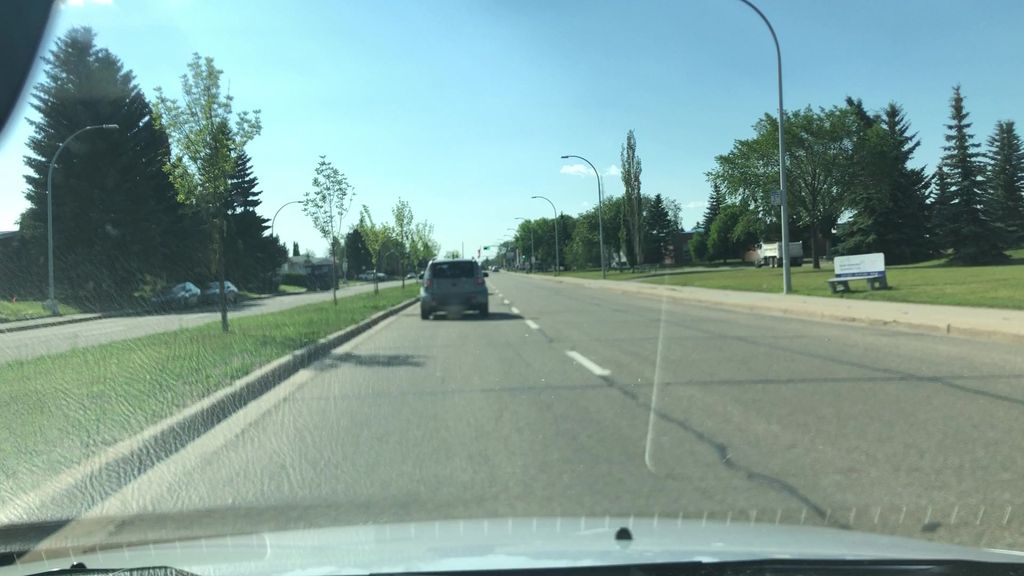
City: edmonton